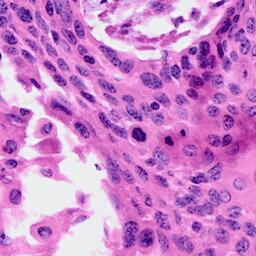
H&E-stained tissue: Cervix